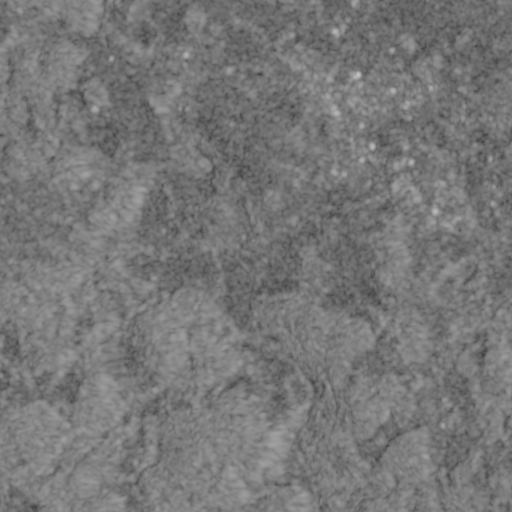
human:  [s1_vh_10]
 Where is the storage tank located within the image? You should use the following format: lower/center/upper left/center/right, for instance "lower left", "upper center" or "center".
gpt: The storage tank is located in the center of the image.
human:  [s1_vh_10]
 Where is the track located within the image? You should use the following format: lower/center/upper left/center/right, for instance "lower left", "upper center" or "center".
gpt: The track is located in the upper right of the image.
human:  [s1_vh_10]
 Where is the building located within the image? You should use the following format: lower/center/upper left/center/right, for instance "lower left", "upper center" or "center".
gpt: There is no building in the image.

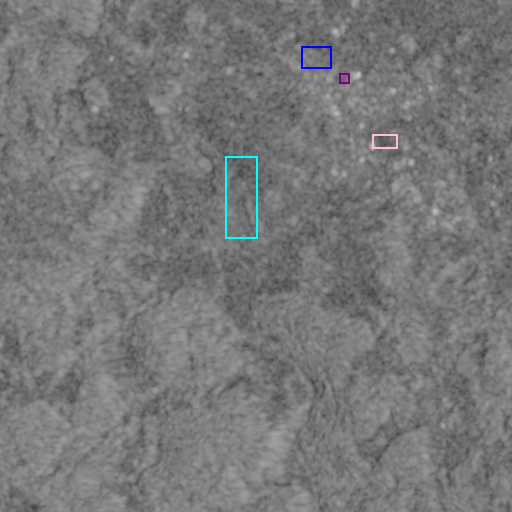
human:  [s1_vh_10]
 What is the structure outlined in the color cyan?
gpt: The structure outlined in cyan is a crop field.
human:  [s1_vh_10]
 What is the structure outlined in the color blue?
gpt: The structure outlined in blue is a park.
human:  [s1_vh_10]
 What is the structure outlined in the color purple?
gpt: The structure outlined in purple is a parking lot.
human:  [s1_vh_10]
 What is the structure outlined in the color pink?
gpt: The structure outlined in pink is a track.
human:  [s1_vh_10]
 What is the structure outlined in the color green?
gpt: There is no green outline.